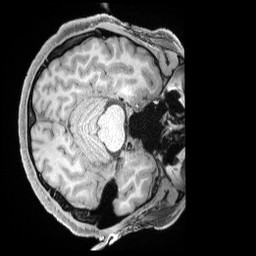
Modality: T1w
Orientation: axial
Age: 33
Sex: male
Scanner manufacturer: siemens
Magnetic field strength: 3 T
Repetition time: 2 s
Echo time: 0.00211 s